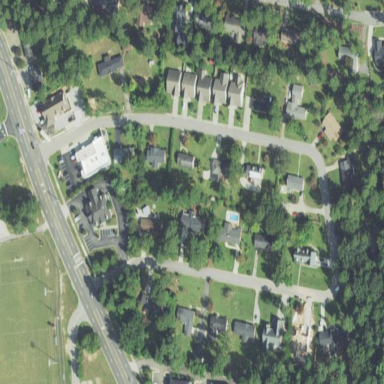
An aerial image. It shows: Residential area.